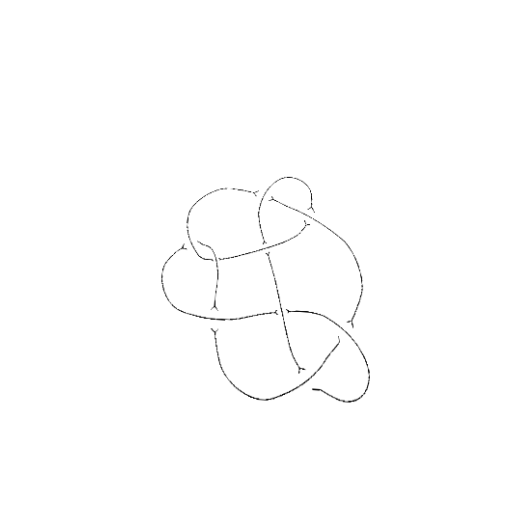
Crossing number: 9